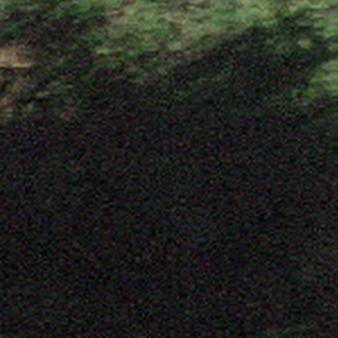
Label: other